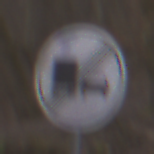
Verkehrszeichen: EndeUeberholverbotKraftfahrzeuge
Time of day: MorningAfternoon
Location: Outdoor (Nature)
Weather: Overcast
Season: Autumn
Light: Natural